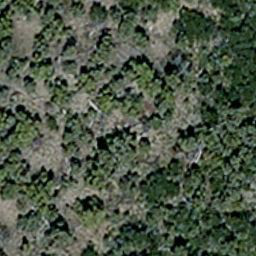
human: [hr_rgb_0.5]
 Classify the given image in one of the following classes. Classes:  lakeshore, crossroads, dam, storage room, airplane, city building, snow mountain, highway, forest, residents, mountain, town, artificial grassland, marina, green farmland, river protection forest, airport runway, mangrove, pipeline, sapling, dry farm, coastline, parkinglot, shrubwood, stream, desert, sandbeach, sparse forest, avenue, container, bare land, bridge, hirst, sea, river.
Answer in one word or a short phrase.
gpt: sparse forest